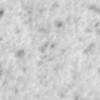
Label: no_change